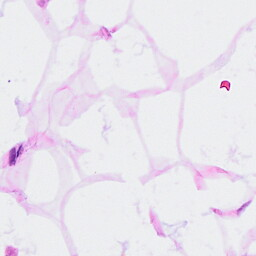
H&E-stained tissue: Breast